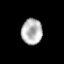
Tissue: prostate
Cell type: T cells
Senescence score: 0.2919
Nuclear area (px): 528
Mean DAPI intensity: 181.598